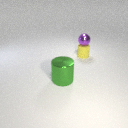
small purple metal sphere above small yellow rubber cylinder